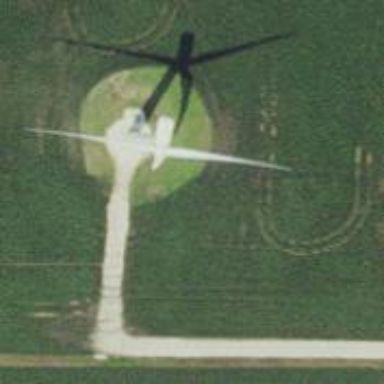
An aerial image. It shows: Wind turbine generator that utilizes wind as its source for generating electricity. It is of the horizontal axis type.